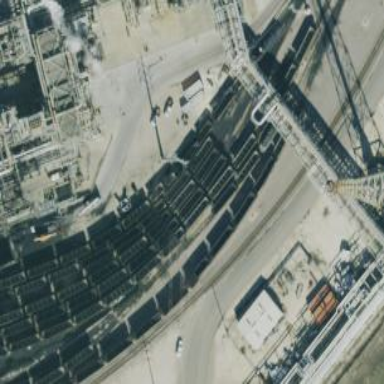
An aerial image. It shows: Railway yard.